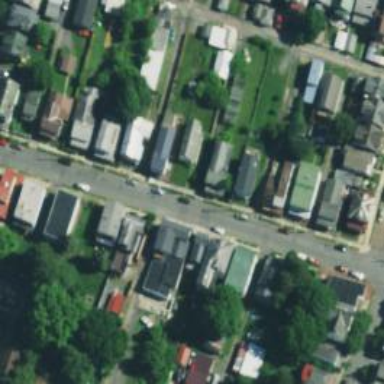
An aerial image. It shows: Alleyway designated as service road.